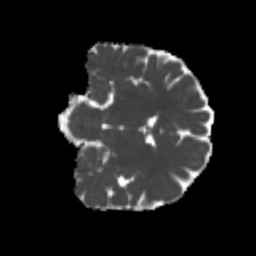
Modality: MD
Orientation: coronal
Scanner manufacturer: siemens
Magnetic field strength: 3 T
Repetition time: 4 s
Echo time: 0.0594 s